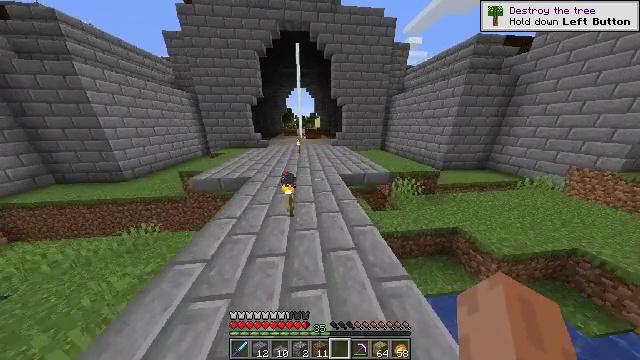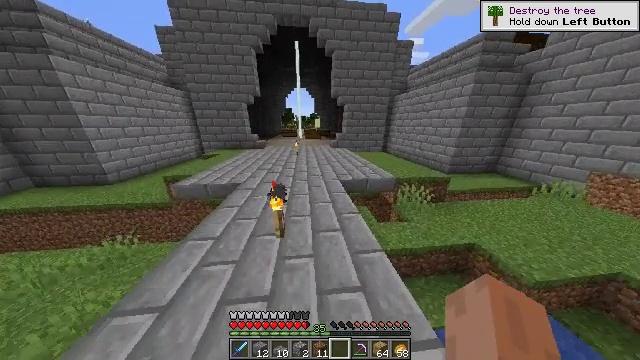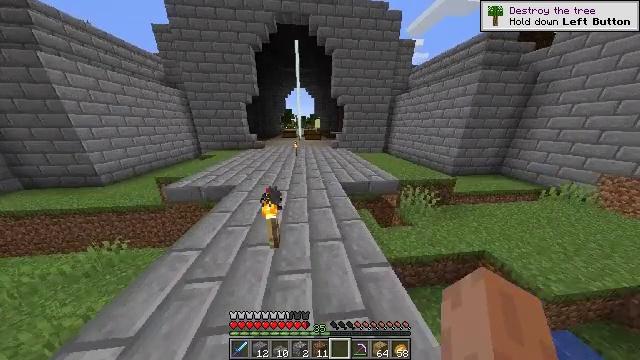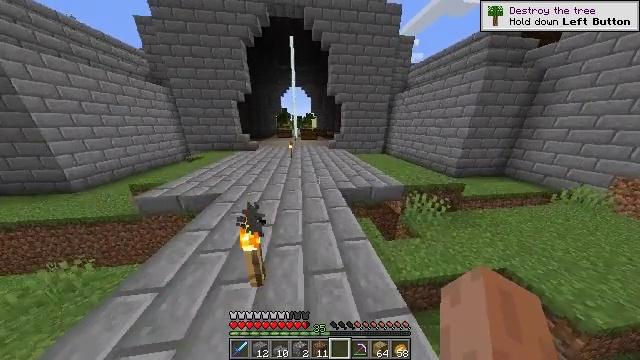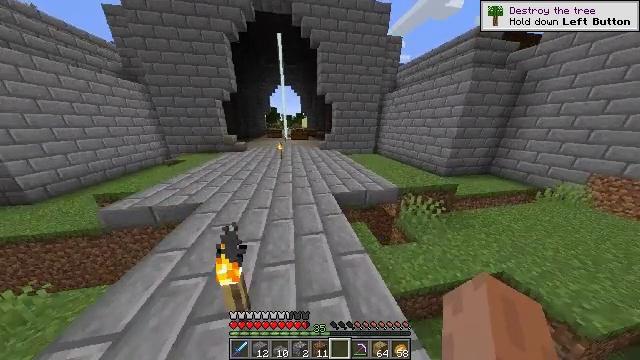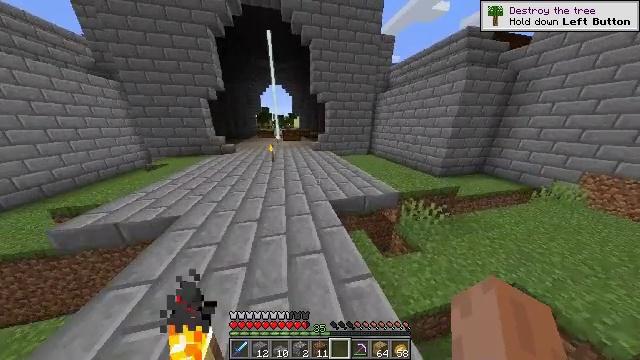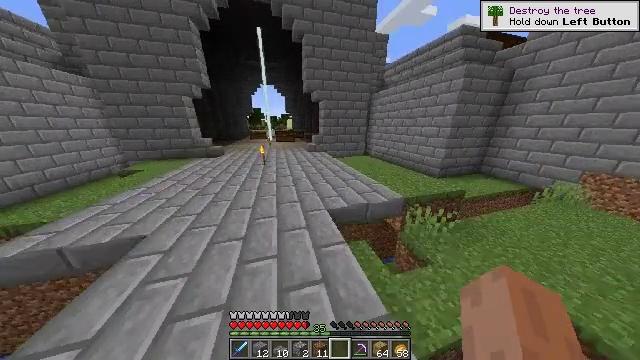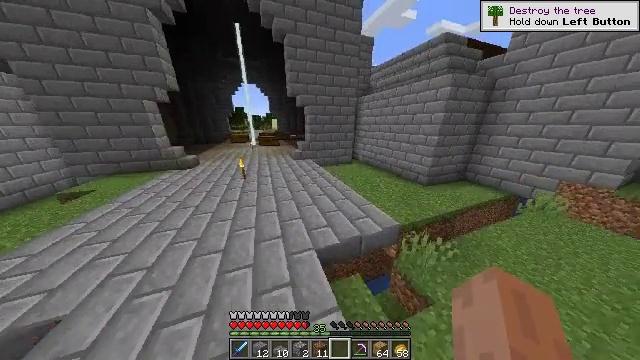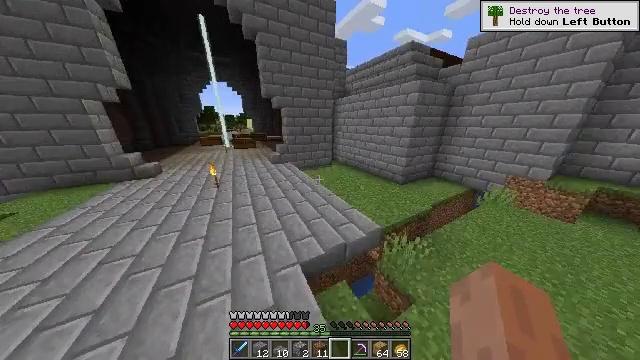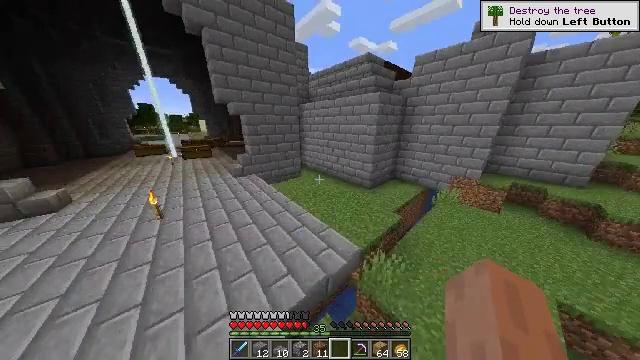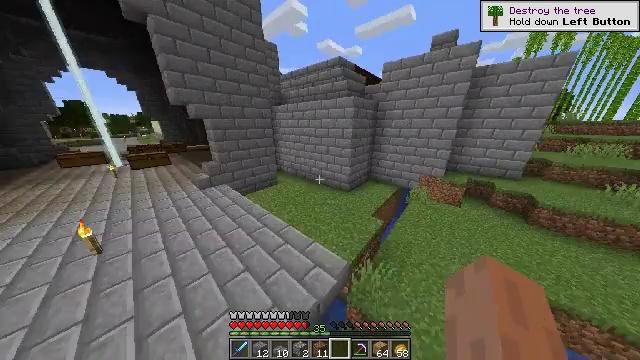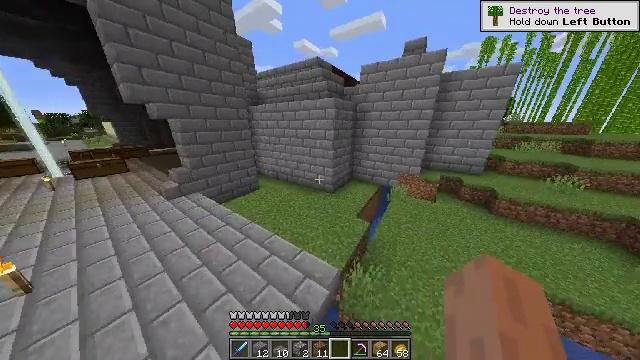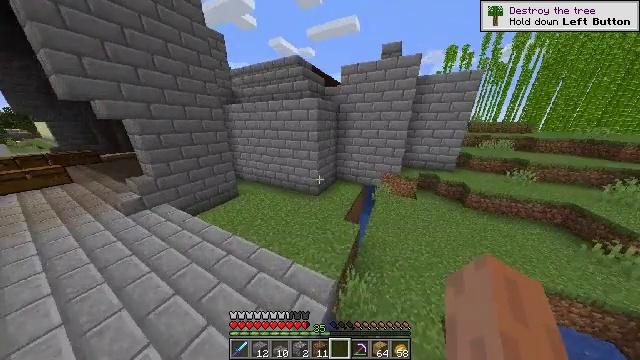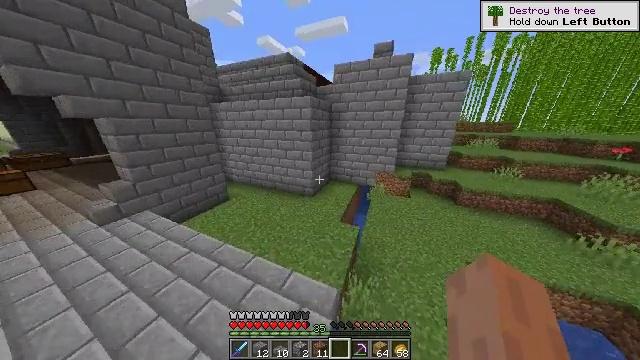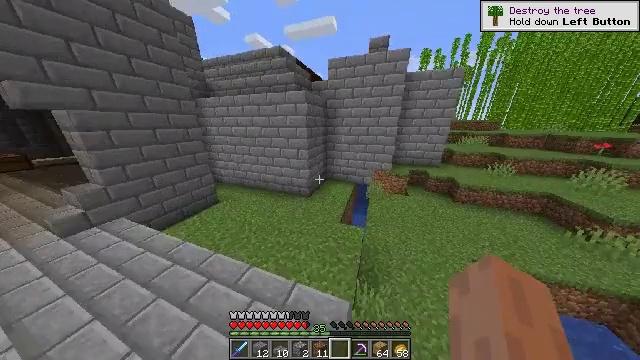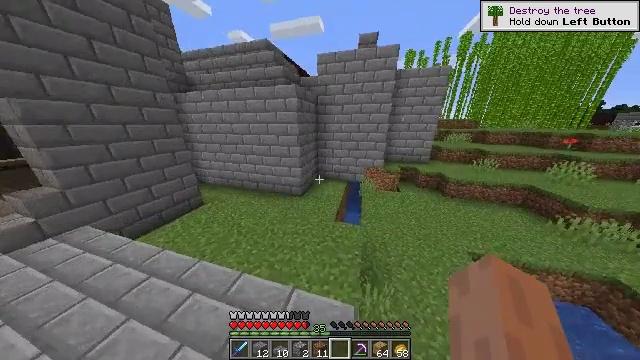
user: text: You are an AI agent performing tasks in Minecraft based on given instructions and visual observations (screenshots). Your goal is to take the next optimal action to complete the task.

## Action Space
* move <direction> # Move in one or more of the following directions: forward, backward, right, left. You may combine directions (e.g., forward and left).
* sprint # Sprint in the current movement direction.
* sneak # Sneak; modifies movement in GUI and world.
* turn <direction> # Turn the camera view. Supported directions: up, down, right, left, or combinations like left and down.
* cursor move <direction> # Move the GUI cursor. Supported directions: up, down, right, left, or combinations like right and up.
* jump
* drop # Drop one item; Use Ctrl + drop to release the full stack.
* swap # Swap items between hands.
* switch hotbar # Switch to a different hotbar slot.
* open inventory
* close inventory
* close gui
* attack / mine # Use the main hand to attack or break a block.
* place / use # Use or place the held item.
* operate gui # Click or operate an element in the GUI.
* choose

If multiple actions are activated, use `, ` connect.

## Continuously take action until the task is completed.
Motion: motion action
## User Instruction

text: Produce an observer by crafting at the table.
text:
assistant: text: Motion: move forward
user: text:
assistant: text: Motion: move forward
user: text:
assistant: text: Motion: move forward, turn right
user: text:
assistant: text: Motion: move forward, turn right
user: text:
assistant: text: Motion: move forward, turn right
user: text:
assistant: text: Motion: move forward, turn right
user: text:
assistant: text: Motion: move forward, turn right, jump
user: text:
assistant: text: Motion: move forward, turn right, jump
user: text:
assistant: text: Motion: move forward, turn right, jump
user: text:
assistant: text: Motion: move forward, turn right, jump
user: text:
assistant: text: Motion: move forward, turn right
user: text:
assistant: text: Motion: move forward, turn right
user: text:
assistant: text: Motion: move forward, turn right
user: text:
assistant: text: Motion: move forward, turn right
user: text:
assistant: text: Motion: move forward, turn right
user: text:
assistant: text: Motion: move forward, turn right
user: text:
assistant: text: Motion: move forward, turn right
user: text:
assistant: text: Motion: move forward, turn right
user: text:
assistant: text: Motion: move forward, turn right
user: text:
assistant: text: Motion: move forward, turn right
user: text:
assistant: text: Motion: move forward, turn right
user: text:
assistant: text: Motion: move forward, turn right
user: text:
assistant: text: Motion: move forward, turn right
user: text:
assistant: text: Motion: move forward
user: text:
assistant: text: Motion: move forward, jump
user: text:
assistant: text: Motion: move forward, jump
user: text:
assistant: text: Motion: move forward, jump
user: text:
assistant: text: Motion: move forward
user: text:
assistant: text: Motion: move forward
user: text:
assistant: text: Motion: move forward, turn right